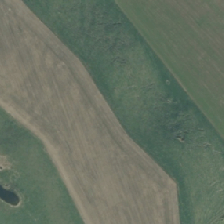
Land cover: shortrotation_cropland